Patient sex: F
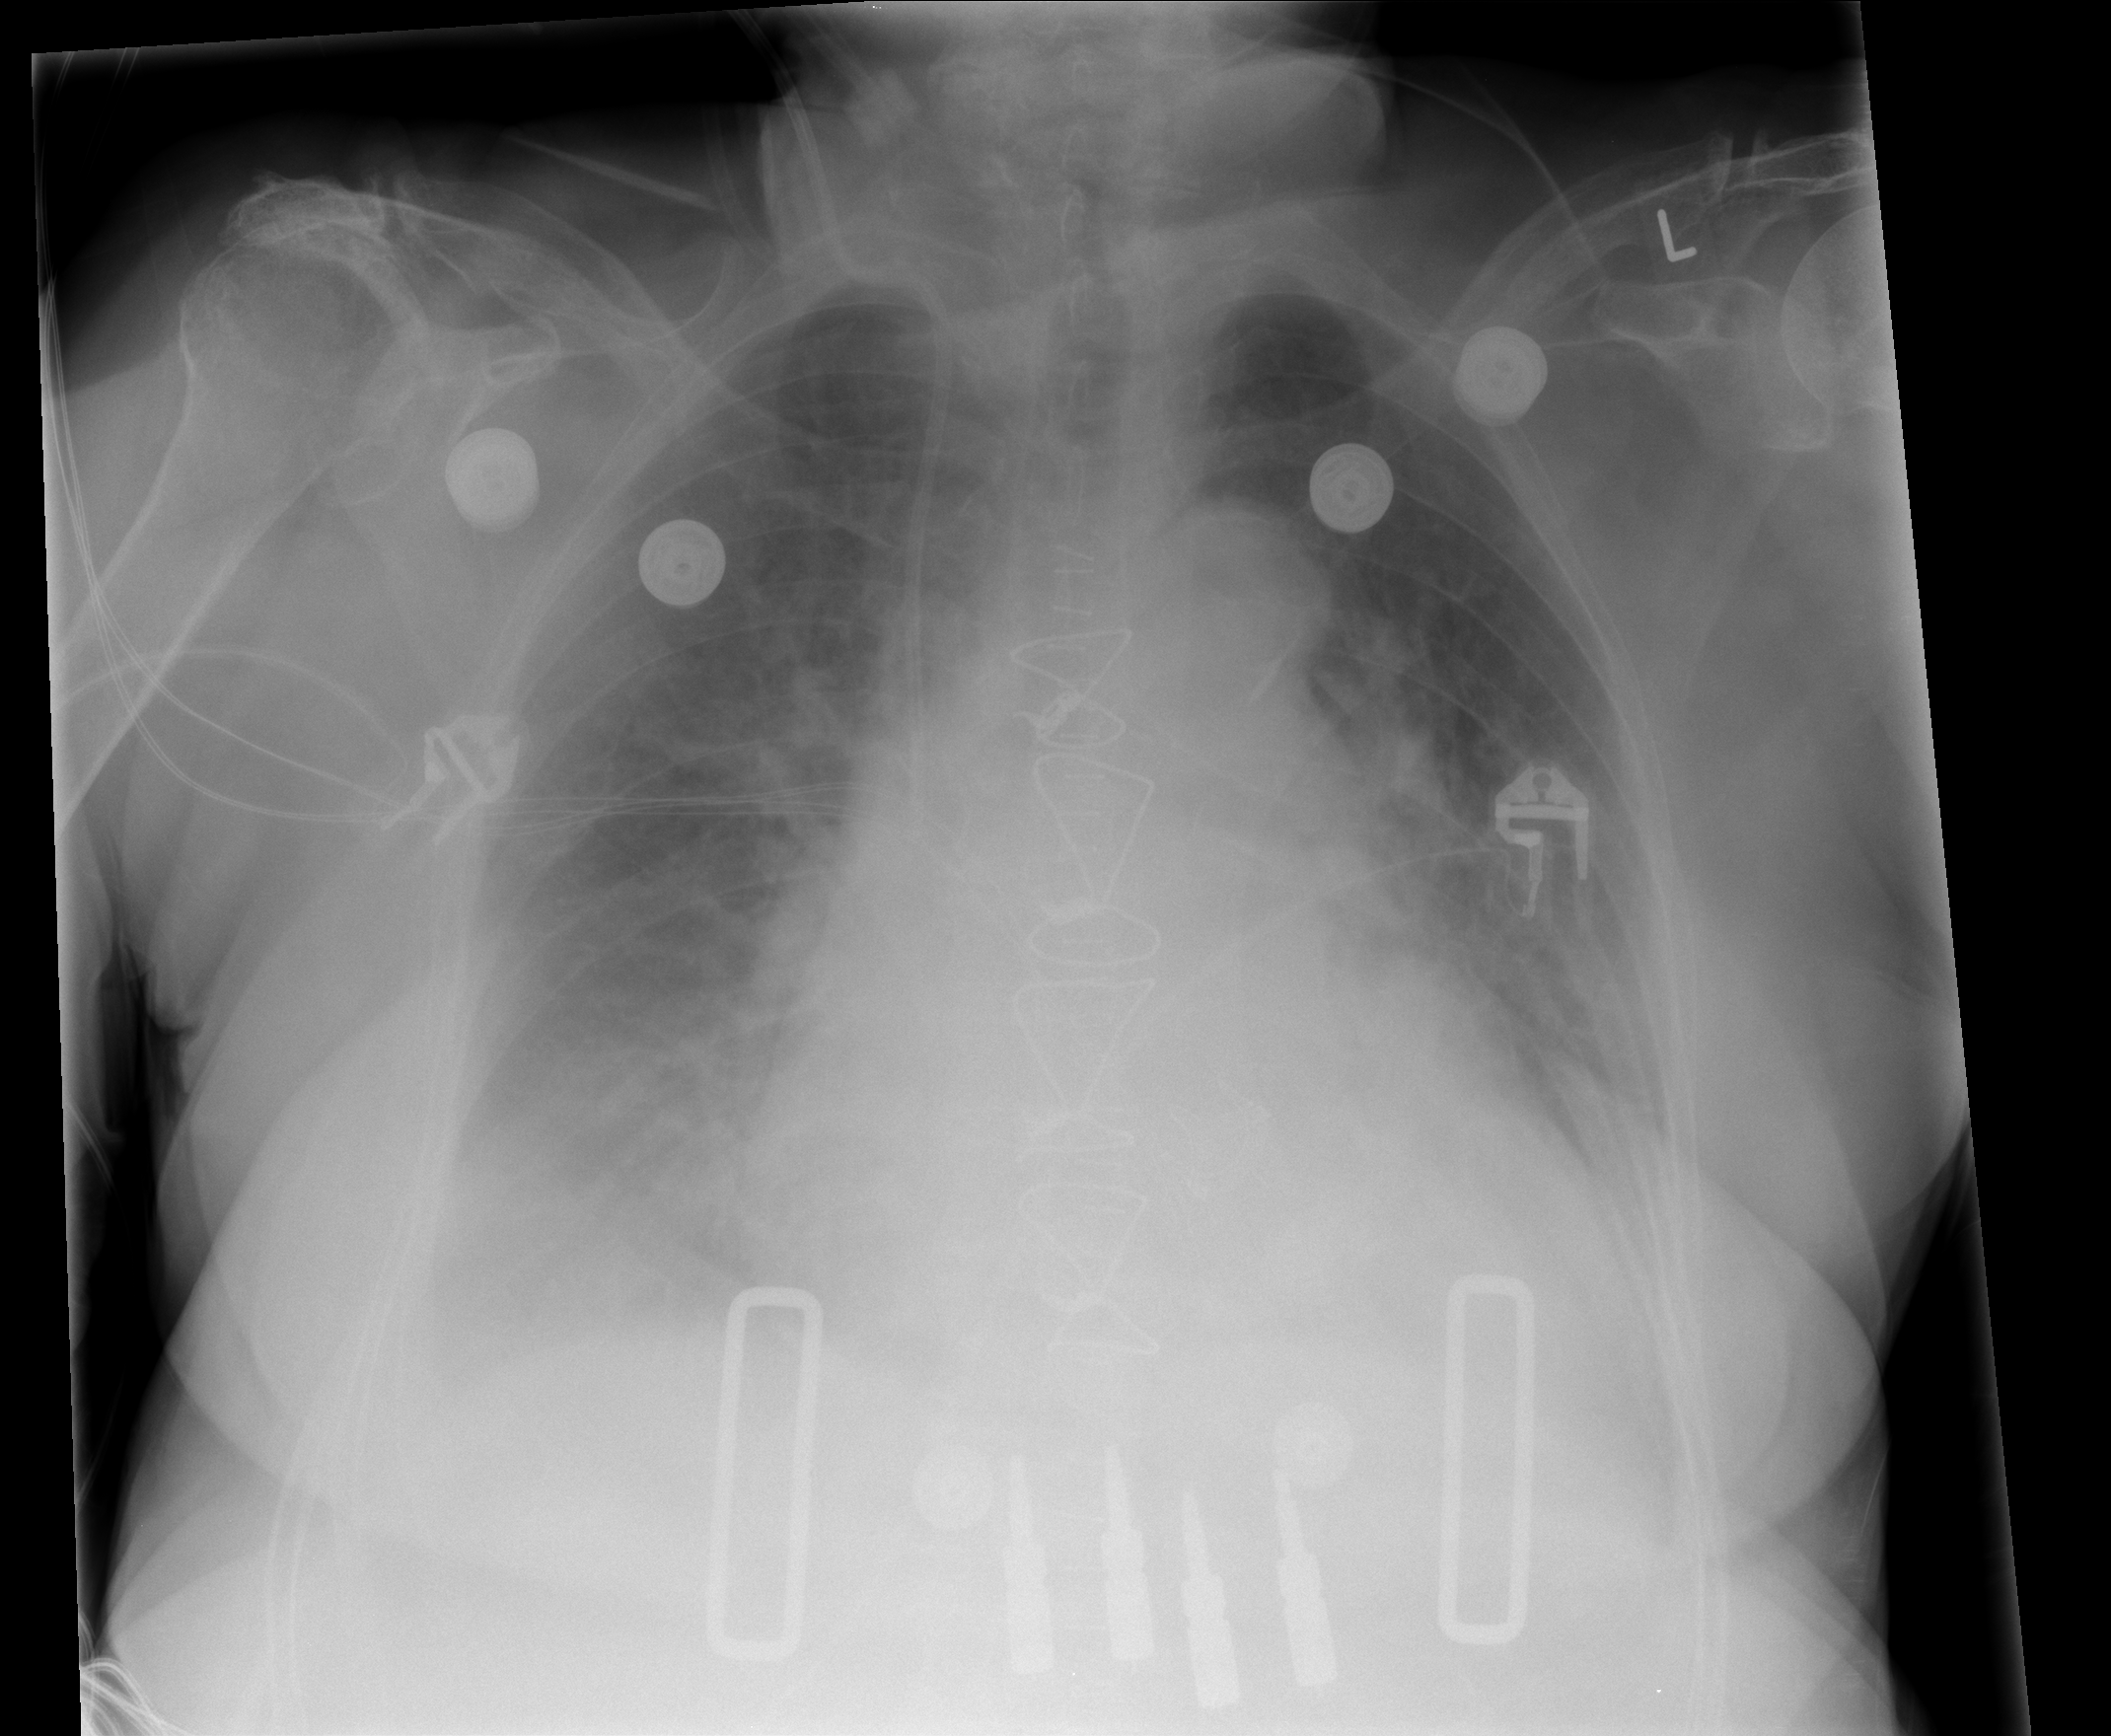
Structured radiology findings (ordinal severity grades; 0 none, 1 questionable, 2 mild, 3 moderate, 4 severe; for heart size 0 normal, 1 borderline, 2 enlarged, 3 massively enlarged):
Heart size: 2
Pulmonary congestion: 2
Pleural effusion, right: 2
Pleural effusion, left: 2
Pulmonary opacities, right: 2
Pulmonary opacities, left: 2
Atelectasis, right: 2
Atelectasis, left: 2